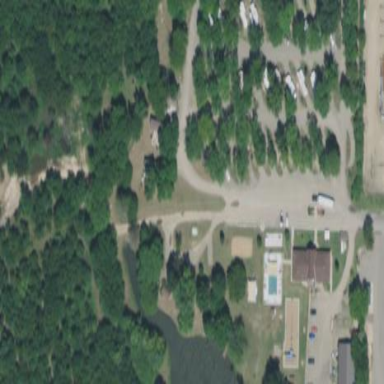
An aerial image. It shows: Caravan site for tourism.